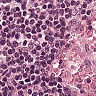
Metastatic tissue present: no